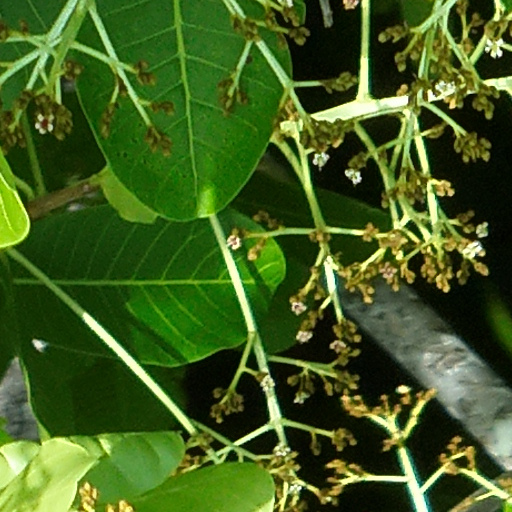
Species: Anacardium excelsum
GBIF accepted scientific name: Anacardium excelsum
Crown area (m\u00b2): 206.585